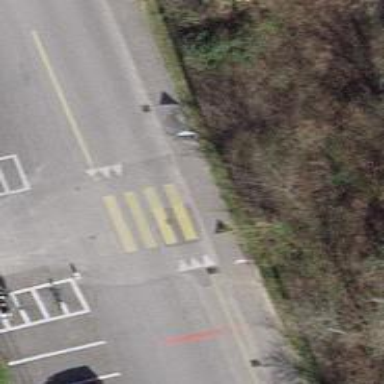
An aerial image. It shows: Zebra crossing for pedestrians.